Question: I have an HTML structure that looks like:
'''
<a id="checkAllButton" onclick="...">...
<a id="uncheckAllButton" onclick="...">...
<span ...>
<div class="box collapsible-box csvTable-box">...
'''
And I have a jQuery reference to the '<a>' as a result of the 'onClick' of the 'checkAllButton':
When I examine (as a watch variable):
'''
$(this).next().next().next()
'''
I see:
'''
0: div.box.collapsible-box.csvTable-box
'''
However, when I use:
'''
$(this).next('.csvTable-box')
'''
It comes back with an empty object. It seems it should be pulling in that '<div>', but I can't seem to determine why it's skipping over it.

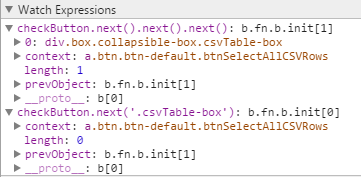
Answer: It's because the <URL> only returns the next adjacent element. If the very next sibling element doesn't have class '.csvTable-box', nothing is selected.
If you want to iterate through the next sibling elements, use the <URL> if you want to reduce the set so that only the first match is returned.
'''
$(this).nextAll('.csvTable-box').first();
'''